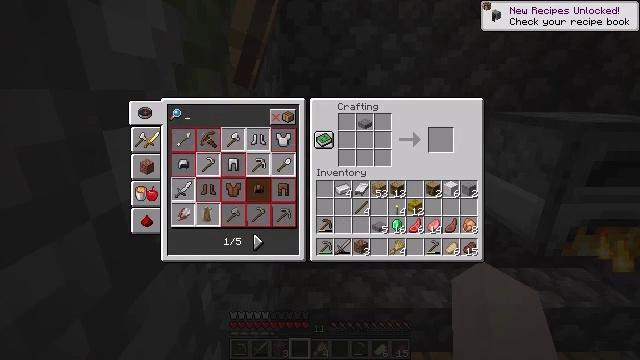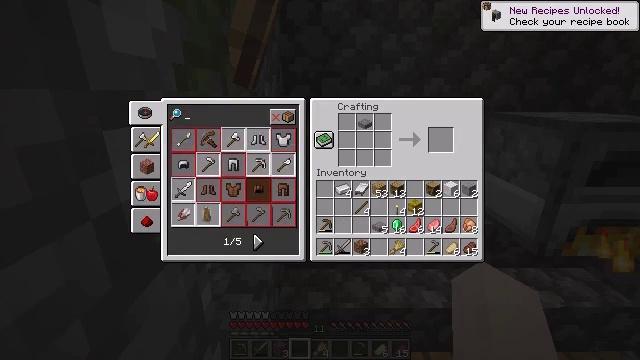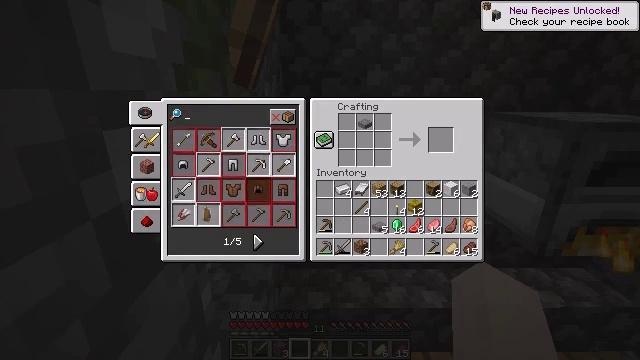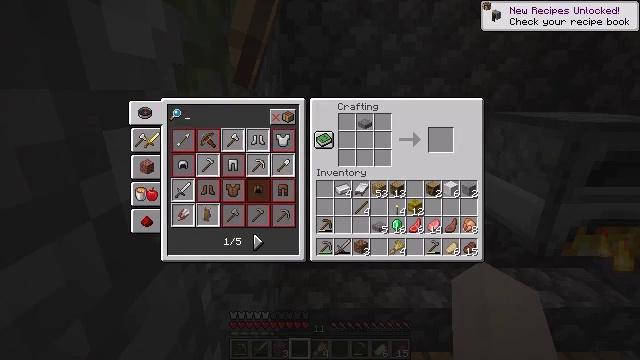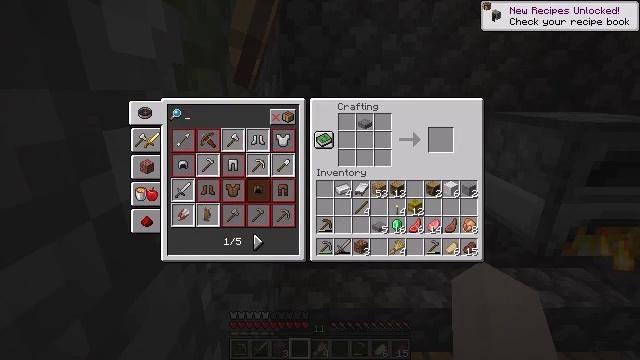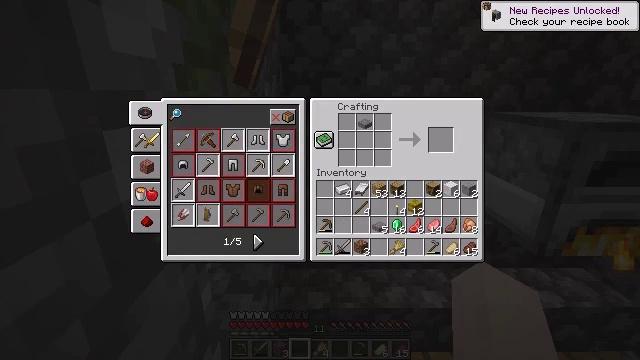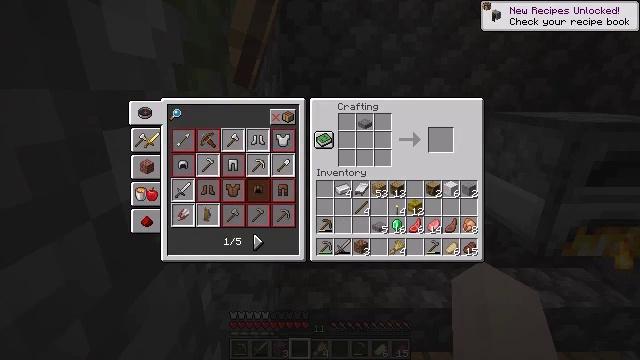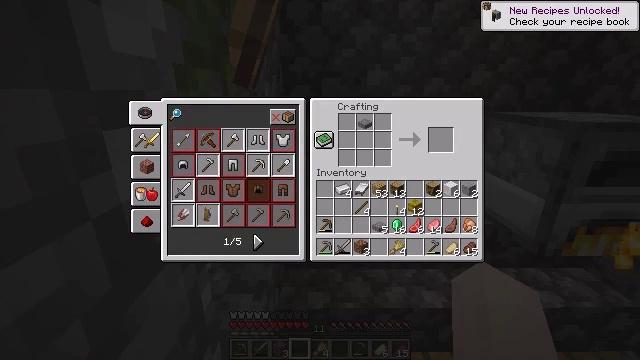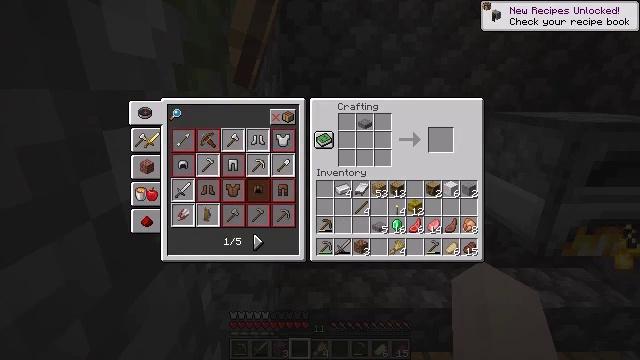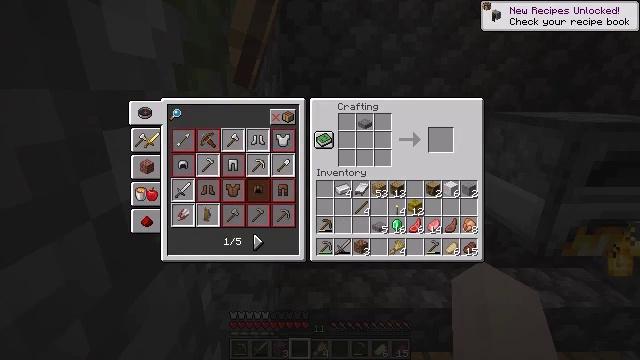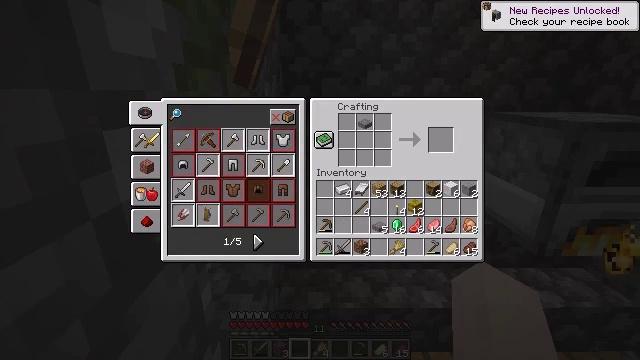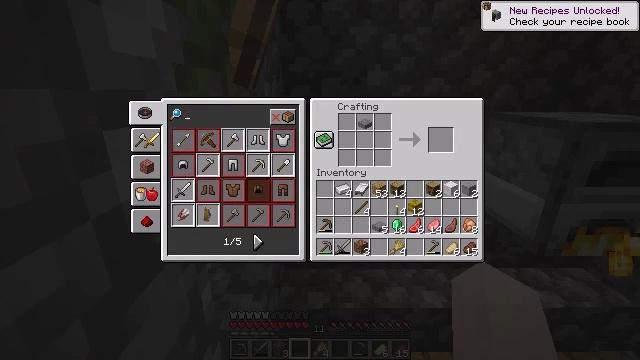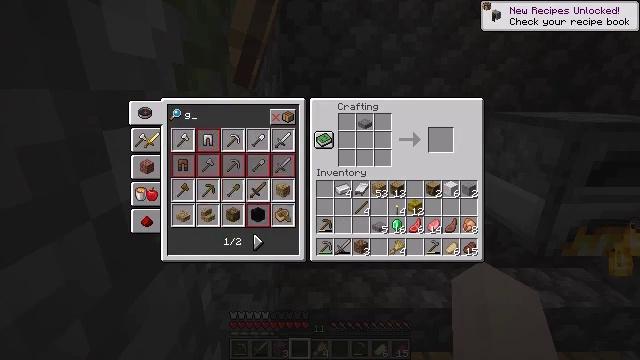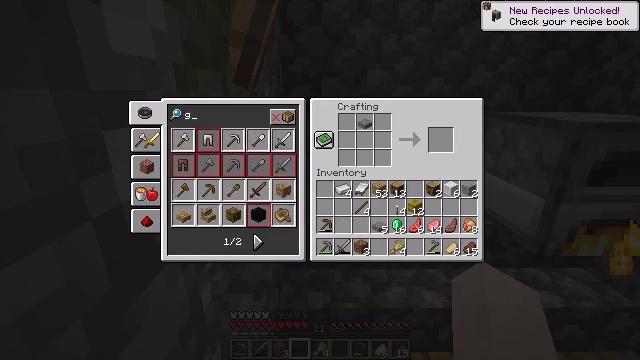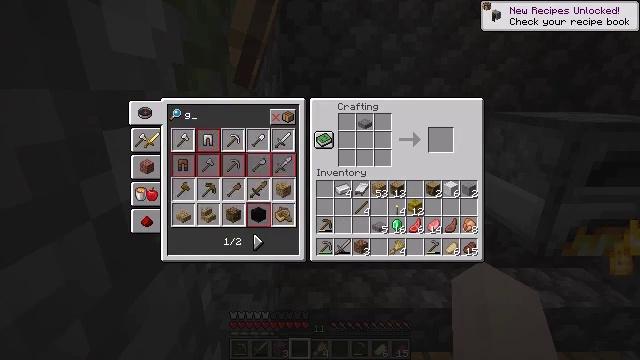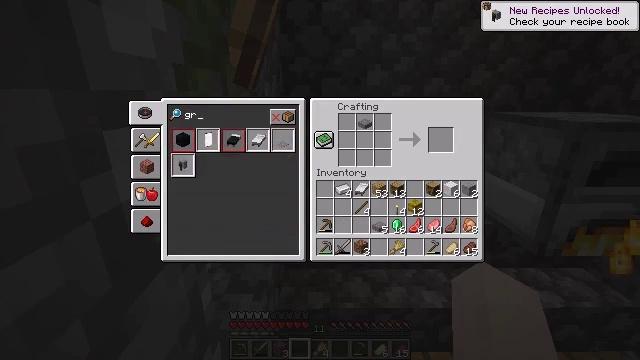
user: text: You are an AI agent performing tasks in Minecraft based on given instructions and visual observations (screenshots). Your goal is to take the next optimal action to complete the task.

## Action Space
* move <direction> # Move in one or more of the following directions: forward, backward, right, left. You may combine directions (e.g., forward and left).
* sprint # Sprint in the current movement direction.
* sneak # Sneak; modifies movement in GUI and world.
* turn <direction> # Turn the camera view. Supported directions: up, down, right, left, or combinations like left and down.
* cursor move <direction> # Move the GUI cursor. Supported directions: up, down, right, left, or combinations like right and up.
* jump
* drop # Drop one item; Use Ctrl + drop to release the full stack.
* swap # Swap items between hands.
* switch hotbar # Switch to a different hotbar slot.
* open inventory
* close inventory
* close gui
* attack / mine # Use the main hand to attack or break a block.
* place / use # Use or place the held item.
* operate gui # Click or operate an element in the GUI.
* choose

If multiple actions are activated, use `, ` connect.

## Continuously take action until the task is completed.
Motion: motion action
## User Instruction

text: Craft a grindstone in the crafting grid.
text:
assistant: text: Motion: no_op
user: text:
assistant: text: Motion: no_op
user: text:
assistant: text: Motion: no_op
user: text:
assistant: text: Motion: no_op
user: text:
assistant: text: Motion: no_op
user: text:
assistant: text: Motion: no_op
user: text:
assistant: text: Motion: no_op
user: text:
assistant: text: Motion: no_op
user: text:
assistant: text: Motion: no_op
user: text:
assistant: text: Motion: no_op
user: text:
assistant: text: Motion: no_op
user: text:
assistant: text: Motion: no_op
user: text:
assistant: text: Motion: no_op
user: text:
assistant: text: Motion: no_op
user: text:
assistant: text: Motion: no_op
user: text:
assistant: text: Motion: no_op
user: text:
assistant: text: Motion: no_op
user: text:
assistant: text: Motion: no_op
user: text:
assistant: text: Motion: no_op
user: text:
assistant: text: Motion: no_op
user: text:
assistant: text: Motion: no_op
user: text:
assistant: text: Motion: no_op
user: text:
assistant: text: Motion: no_op
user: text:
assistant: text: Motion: no_op
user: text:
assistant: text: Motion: no_op
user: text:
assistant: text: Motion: no_op
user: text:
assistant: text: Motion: no_op
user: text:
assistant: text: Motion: no_op
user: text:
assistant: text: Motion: no_op
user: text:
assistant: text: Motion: no_op